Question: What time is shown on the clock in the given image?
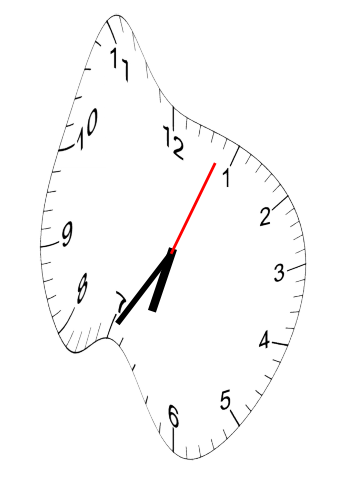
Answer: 06:35:04